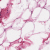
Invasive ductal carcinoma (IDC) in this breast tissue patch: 0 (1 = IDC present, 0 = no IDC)